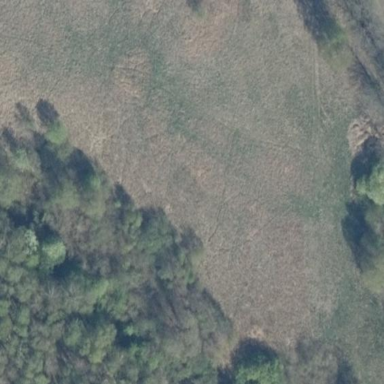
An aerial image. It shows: Wetland area characterized by wet meadow.